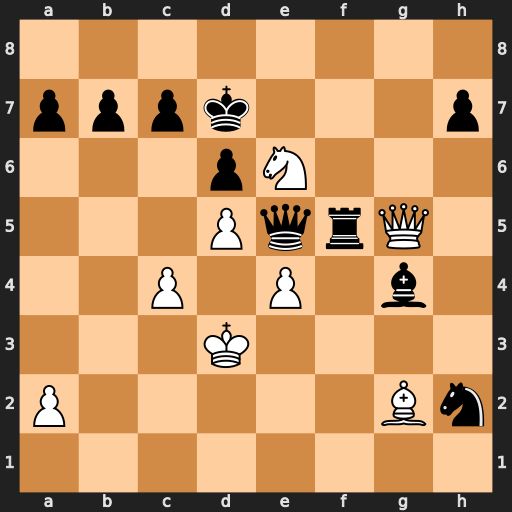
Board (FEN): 8/pppk3p/3pN3/3PqrQ1/2P1P1b1/3K4/P5Bn/8
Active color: w
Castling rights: -
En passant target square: -
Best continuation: Qd8#